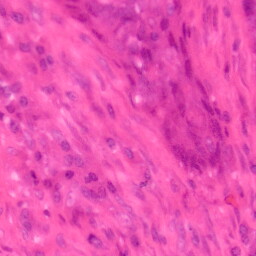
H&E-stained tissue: Colon